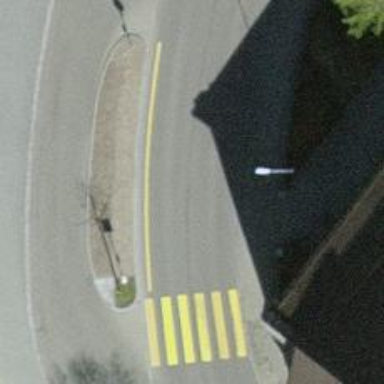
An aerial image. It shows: Secondary road with asphalt surface and sidewalk on the left side.